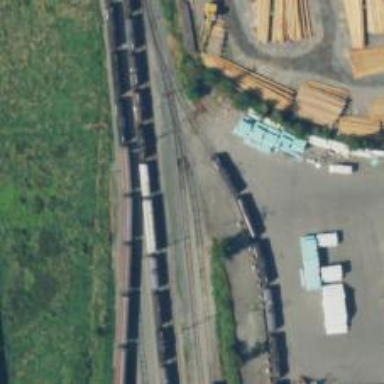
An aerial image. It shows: Railway yard used for servicing trains.